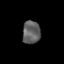
Tissue: prostate
Cell type: Epithelial cells
Senescence score: 0.2676
Nuclear area (px): 403
Mean DAPI intensity: 95.476